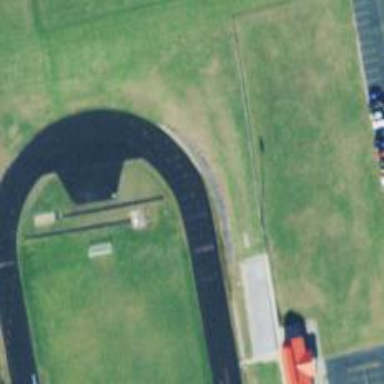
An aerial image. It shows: Athletic track located in leisure land area.